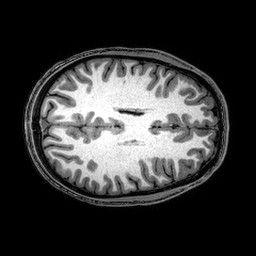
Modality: T1w
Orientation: axial
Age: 23
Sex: male
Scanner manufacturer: philips
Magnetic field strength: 3 T
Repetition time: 0.00818 s
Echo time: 0.00373 s